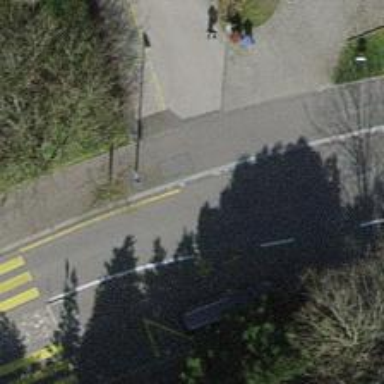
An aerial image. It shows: Kerb serving as barrier.